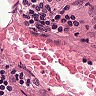
Metastatic tissue present: yes